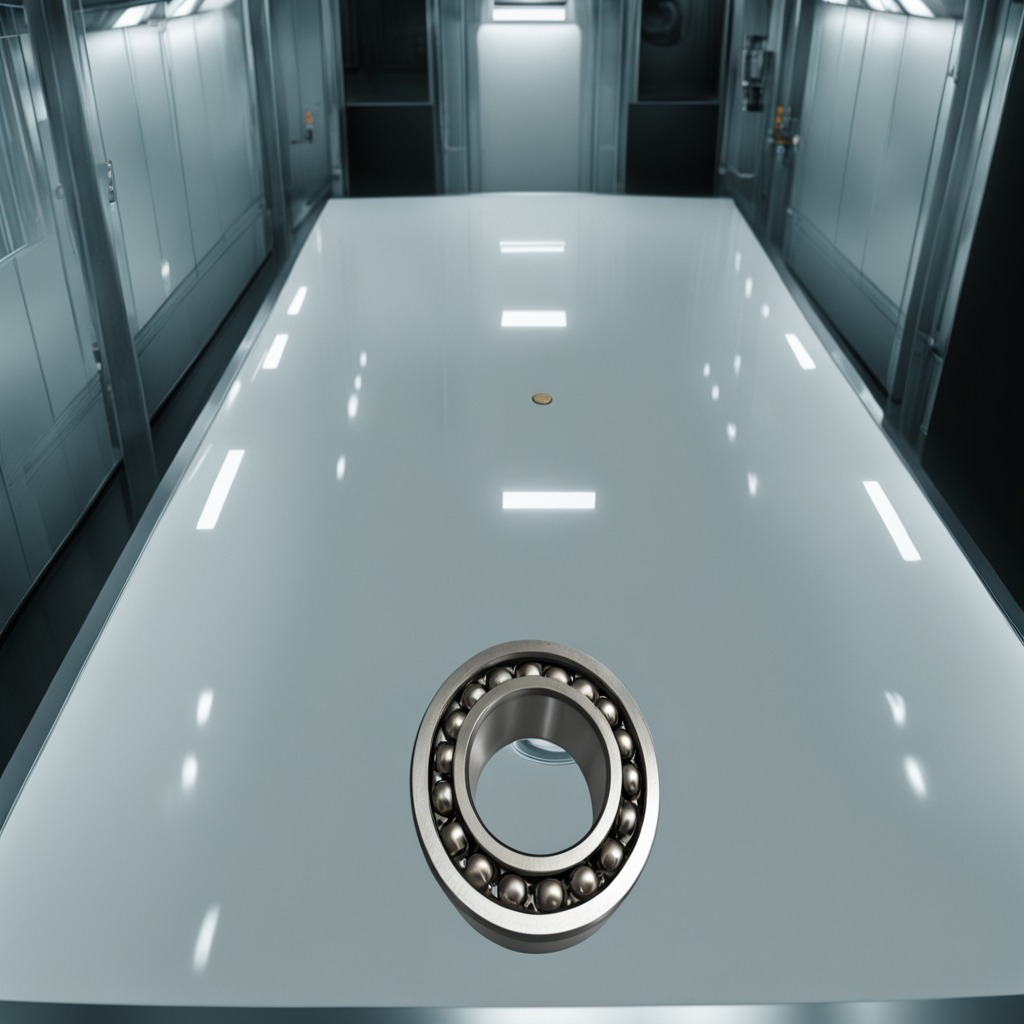
A metal ball bearing is lying on the table.